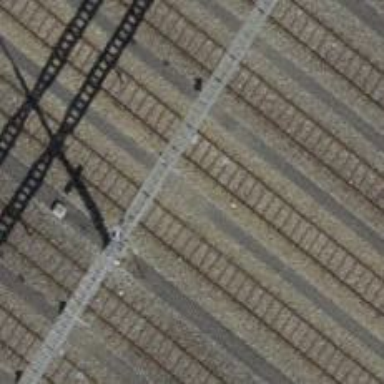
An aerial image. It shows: Railway yard with one track in service.